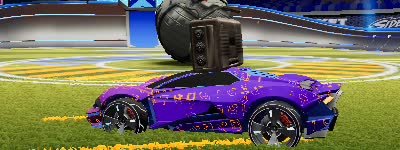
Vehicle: werewolf